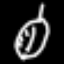
Label: leaf